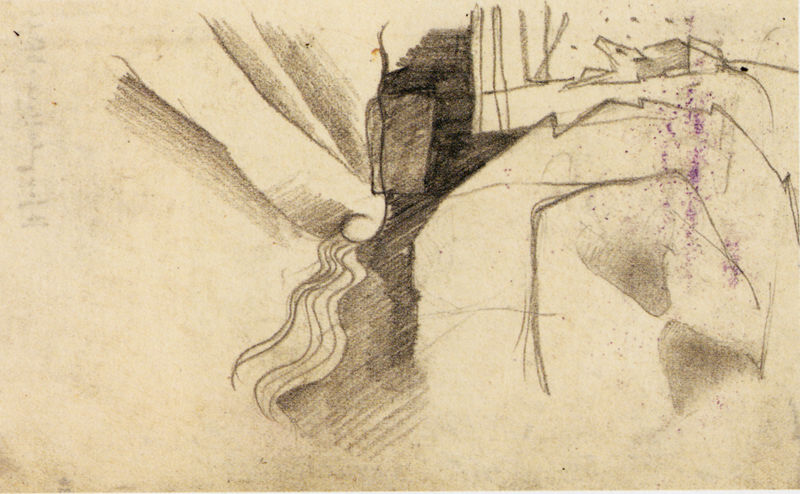
Titel: Das Skizzenbuch aus dem Felde, Blatt 1, Ohne Titel (Abstrakte Formen, liegendes Tier)
Künstler: Franz Marc
Standort: München
Institution: Staatliche Graphische Sammlung
Schlagwörter: baum, berg, dunkel, felsen, hand, himmel, kopf, schatten, wasser, weiß, wolf, bäume, fluss, landschaft, ufer, braun, finger, grau, hell, kreide, nase, rücken, schwarz, skizze, zeichnung, haus, hund, tier, wiese, beige, expressionismus, muster, bart, arm, stein, steine, signatur, bach, natur, auge, haare, höhle, locken, tal, wald, wasserfall, rund, maus, schrift, welle, wellen, papier, liegen, bogen, studie, abhang, abstrakt, fels, fläche, gebirge, formen, gelände, grafik, graphik, lila, schattierung, violett, kuh, vergilbt, linien, schlucht, naiv, weis, sepia, krieg, stufen, stil, striche, abstrahiert, kurven, hell dunkel, eckig, linie, kohle, form, sterne, schraffur, schrafur, schwarzweiß, strich, tupfen, schraffiert, bleistift, entwurf, franz, tinte, bleistiftzeichnung, fleck, kasten, wellig, flecken, kurve, zacken, zickzack, karte, fuchs, hirsch, reh, schnauze, brief, gebirgsbach, fleckig, kluft, spritzer, kanten, wellenlinie, blauer reiter, canyon, gams, kandinsky, schroff, graphit, franz marc, marc, blaue, gemse, wachsmalkreide, wellenlinien, steinbock, aufschauen, canon, felsformation, felsformationen, felswände, schattern, schlängel, schwqarz, lokcen, #skizze, schraffunr, bleistift6, schraffurskizze, gescöpf, schlucht zeichnung